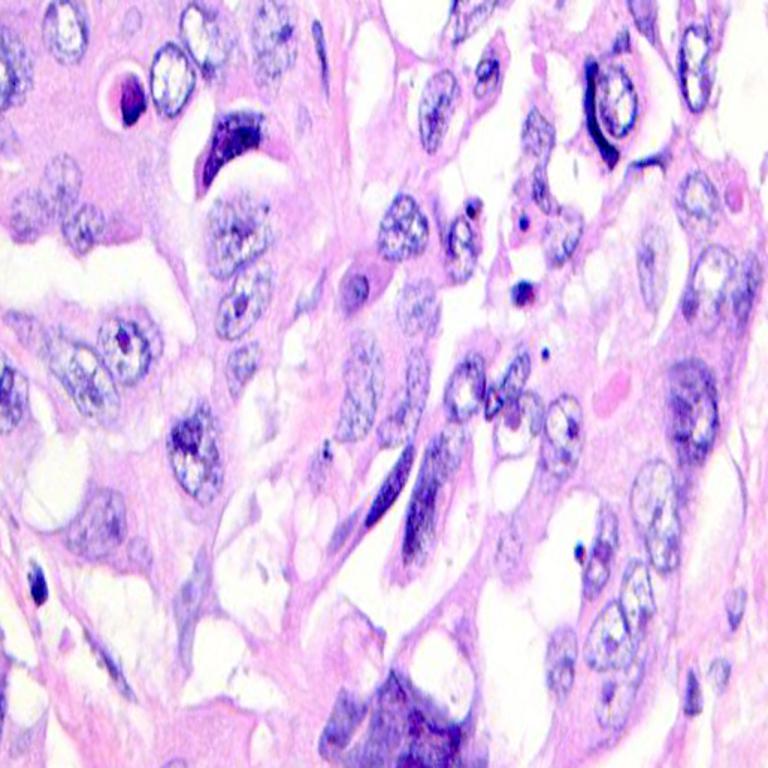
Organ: colon
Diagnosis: adenocarcinomas